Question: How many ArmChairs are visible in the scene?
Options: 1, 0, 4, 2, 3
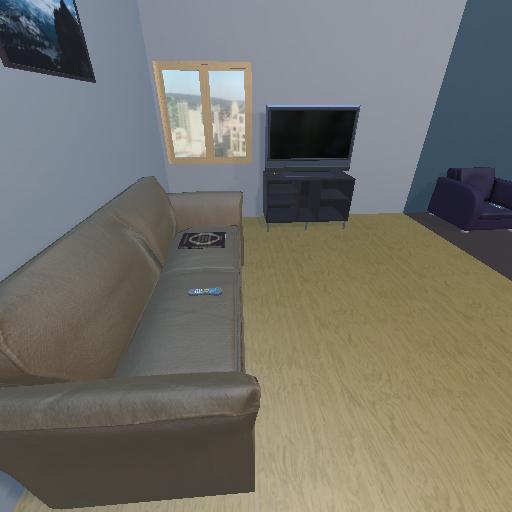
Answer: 1